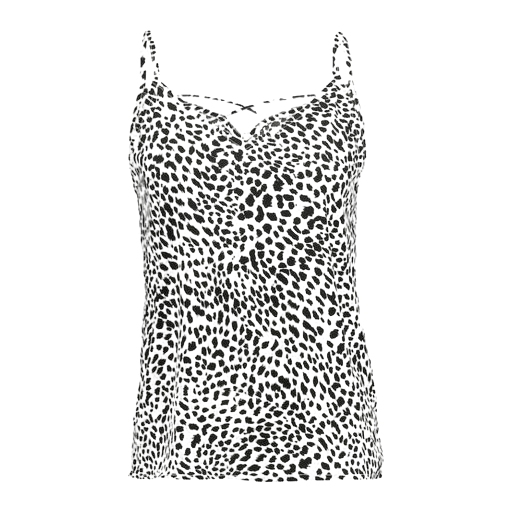
animal print spaghetti strap shirt, black and white patterned tank top, white printed tank top, white background